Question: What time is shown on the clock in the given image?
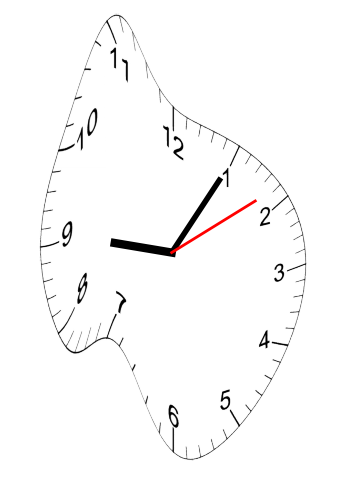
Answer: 09:05:09